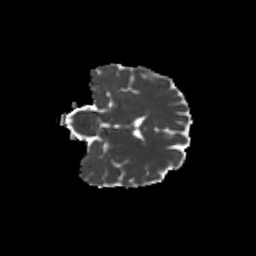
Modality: MD
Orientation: coronal
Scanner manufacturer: siemens
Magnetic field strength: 3 T
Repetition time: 9.2 s
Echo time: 0.084 s